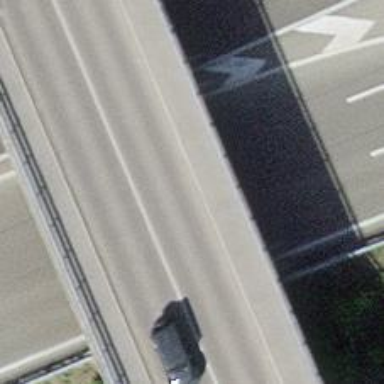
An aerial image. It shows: Asphalt motorway.